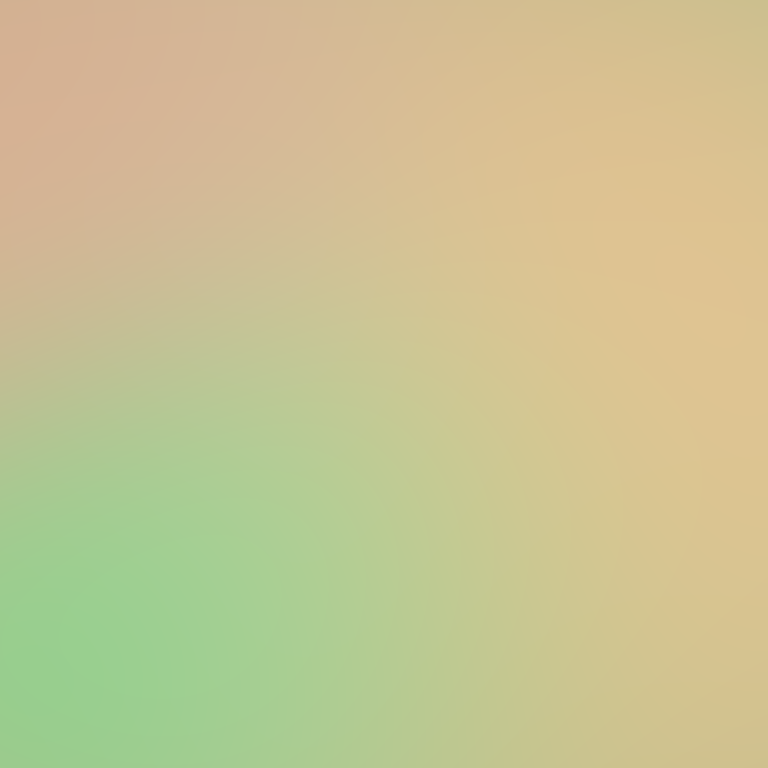
Abstract light effect, smooth gradient from soft beige to gentle mint, calm atmosphere, diffuse light, no room, no furniture, no objects.